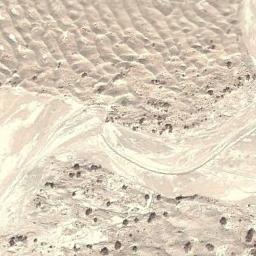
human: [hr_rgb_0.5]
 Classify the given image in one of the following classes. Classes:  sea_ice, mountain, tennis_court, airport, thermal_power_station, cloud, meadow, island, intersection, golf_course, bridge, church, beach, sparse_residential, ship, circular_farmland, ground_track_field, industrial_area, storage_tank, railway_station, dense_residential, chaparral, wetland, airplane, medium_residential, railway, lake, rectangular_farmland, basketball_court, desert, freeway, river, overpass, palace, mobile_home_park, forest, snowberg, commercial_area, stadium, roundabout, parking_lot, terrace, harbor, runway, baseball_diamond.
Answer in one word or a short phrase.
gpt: desert